Question: Edit: I'm not an Html pro.
I want to add this text :
'AIM -> Historian'
'AIM -> AIM'
'AIM -> PI'
'Historian -> PI'
Perfectly aligned like the ones above in the picture. It is one link with all this text.

I have tried '<p style ="text-indent:5em;' and I have also tried to make a '<ul style ="text-indent:5em;' but the spacing is still weird an not what I want. As you can see there is an empty space above which is unneeded and the Text alignment is not proper.
'''
<div class="tabContentBorders">
<div id="tab1">
<p><strong>Data Acquisition and Reporting</strong></p>
<p> <a href="IOM_AssetPerformanceManagement.html">High-Speed Data Acquisition</a></p>
<p> <a href="IOM_RealTimeBusinessIntelligence.html">Custom Driver Development</a></p>
<p> <a href="IOM_Real-TimeProfitOptimization.html">Custom Reporting Solutions</a></p>
<p><strong>15) Historian Migration</strong></p>
<p style ="text-indent:5em;"> <a href="IOM_EnterpriseControl.html"></a><br>AIM -> Historian<br>AIM -> AIM<br>AIM -> PI<br>Historian -> PI</p>
<p><strong>Custom Windows Application</strong></p>
<p> <a href="consultingandservices_solutionconsulting_regulatorycomplianceconsulting-2.html">SOE/TRA Suite</a></p>
<p> <a href="ConsultingandServices_SolutionConsulting_SafetyLifecycleServices.html">TCP Time-Sync</a></p>
<p> <a href="IOM_ProductionEnergyManagement.html">Power Calculations</a></p>
</div>
'''
'''
body { background: #000 url("../images/background.jpg") no-repeat center top; }
body, h1, h2, h3, h4, h5, h6, ol, ul, li, p, td { font-family: Verdana, Geneva, Tahoma, sans-serif; color: #fff; font-weight: normal; }
.frame { z-index: 10; margin-left: auto; margin-right: auto; width: 970px; margin-bottom: 20px; position: relative;}
/* CSS grid credit 960 Grid System http://960.gs */
/* Must declare this for all containers with widths in the layout grid so they properly align alongside of each other */
.leftCol, .rightCol, .headerBox, .shadedBox ul, .rightSplitCol
{ display:inline; float:left; margin-left:0; margin-right:0; }
.topBox { display: block; height: 82px; background: url("../images/header.jpg") no-repeat left top; margin-bottom: 18px; }
.topNav { margin:0; padding:0; float: right; position: relative; top: 10px; right: 10px; text-align: right; font-size: 13px; }
.topNav a:link, .topNav a:visited { color: #fff; text-decoration: none; } .topNav a:hover { text-decoration: underline; }
.leftCol { width: 515px; }
.leftCol .box { margin: 15px 20px !important; }
.rightCol { width: 435px; margin-left: 20px; } .rightSplitCol { width: 232px; margin: 5px 0 0 0; } .splitColspace { margin-left: 10px;}
.rightSplitCol p { font-size: 13px !important; padding: 0 0 5px 0; }
.mission { padding: 10px 0 0 10px;}
.headerBox { color: #000; margin-bottom: 5px; padding: 5px 20px 5px 10px; font-size: 18px; } .headerBoxPink { color: #000; margin-bottom: 10px; padding: 5px 20px 5px 10px; font-size: 15px; background-color: #d81c3f; }
.boxBlue { background-color: #00b9e4;} .boxOrange { background-color: #e87511;} .boxGreen { background-color: #c3cf21;}
.shadedBox { background: url("../images/bkgrdBox.png") repeat; } .venue { margin-bottom: 9px; padding: 7px !important; } .boxMargin { padding: 7px;}
.shadedBox a:link, .shadedBox a:visited { color: #c3d603; } .shadedBox a:hover, .shadedBox a:visited:hover { text-decoration: none; }
.shadedBox ul { list-style: disc; padding: 7px 0 5px 10px; font-size: 13px; } .shadedBox li { padding-bottom: 0.75em; line-height: 1.4em;}
ul.leftSide { width: 200px; margin-left: 15px; margin-right: 0;} ul.rightSide { width: 210px; margin-left: 18px; margin-right: 0;}
.shadedBox p { font-size: 14px; line-height: 1.2em; } .venue p { line-height: 1.3em !important; }
.small{ color: #ccc; font-size: 12px; } .big { font-size: 26px; padding-top: 5px;}
.button { float: right; }
.iconSubscribe { float: right; padding: 25px 0 0 5px;} .iconOpen { float:left; padding: 0 10px 0 0;}
a.whiteLink { color: #fff !important; }
.footer { background: url("../images/footerDots.png") no-repeat left top; margin: 10px 0 10px 20px;}
.footer p { font-size: 11px; margin-top: 20px;}
.brands { background-color: #636466; display:inline; float:right; color: #000; padding: 5px 10px; font-size: 13px;}
.brands a:link, .brands a:visited { color: #000; text-decoration:none; } .brands a:hover, .brands a:visited:hover { text-decoration:none; }
/* 960 Grid System: Clear style used with various floated containers */
html body * span.clear, html body * div.clear, html body * li.clear, html body * dd.clear {background:none;border:0;clear:both;display:block;float:none;font-size:0;list-style:none;margin:0;padding:0;overflow:hidden;visibility:hidden;width:0;height:0}
.clearfix:after {clear:both;content:'.';display:block;visibility:hidden;height:0}
.clearfix {display:inline-block}
* html .clearfix{height:1%}
.clearfix {display:block}
'''
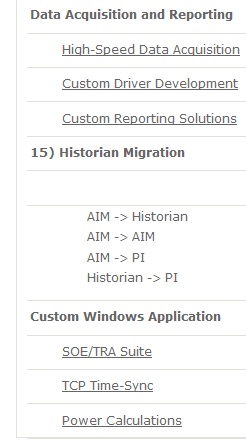
Answer: I'd suggest a simple rewrite of the base-code. Here, I use an 'H3' for the headers, and target the paragraphs. Unless you use 'white-space:pre' white-space will always collapse to the width of one space.
The code can be cleaned up more, with less paragraph tags, but here's a quick idea.
<URL>
## HTML
'''
<div class="tabContentBorders">
<div id="tab1">
<h3>Data Acquisition and Reporting</h3>
<p> <a href="IOM_AssetPerformanceManagement.html">High-Speed Data Acquisition</a></p>
<p> <a href="IOM_RealTimeBusinessIntelligence.html">Custom Driver Development</a></p>
<p> <a href="IOM_Real-TimeProfitOptimization.html">Custom Reporting Solutions</a></p>
<h3>15) Historian Migration</strong></h3>
<p style ="text-indent:5em;"> <a href="IOM_EnterpriseControl.html"></a><br>AIM -> Historian<br>AIM -> AIM<br>AIM -> PI<br>Historian -> PI</p>
<h3>Custom Windows Application</h3>
<p> <a href="consultingandservices_solutionconsulting_regulatorycomplianceconsulting-2.html">SOE/TRA Suite</a></p>
<p> <a href="ConsultingandServices_SolutionConsulting_SafetyLifecycleServices.html">TCP Time-Sync</a></p>
<p> <a href="IOM_ProductionEnergyManagement.html">Power Calculations</a></p>
</div>
'''
## CSS
'''
h3{
font-weight:bold;
font-size:1.2em;
}
#tab1 p{
padding-left:2em;
}
'''